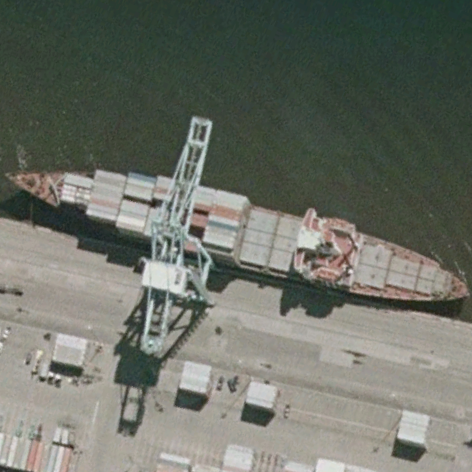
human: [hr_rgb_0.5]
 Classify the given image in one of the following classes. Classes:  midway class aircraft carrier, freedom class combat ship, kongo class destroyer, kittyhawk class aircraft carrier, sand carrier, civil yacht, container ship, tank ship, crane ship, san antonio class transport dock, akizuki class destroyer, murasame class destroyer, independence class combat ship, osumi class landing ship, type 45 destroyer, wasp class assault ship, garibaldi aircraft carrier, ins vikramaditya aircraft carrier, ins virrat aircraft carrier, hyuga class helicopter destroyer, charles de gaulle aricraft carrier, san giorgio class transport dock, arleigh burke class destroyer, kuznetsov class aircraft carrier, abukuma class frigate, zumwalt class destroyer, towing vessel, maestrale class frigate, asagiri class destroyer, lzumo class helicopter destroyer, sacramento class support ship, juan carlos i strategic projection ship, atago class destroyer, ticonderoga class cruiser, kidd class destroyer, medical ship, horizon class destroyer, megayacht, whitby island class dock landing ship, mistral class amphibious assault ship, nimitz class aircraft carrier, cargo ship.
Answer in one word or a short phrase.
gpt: Container ship